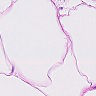
Metastatic tissue present: no